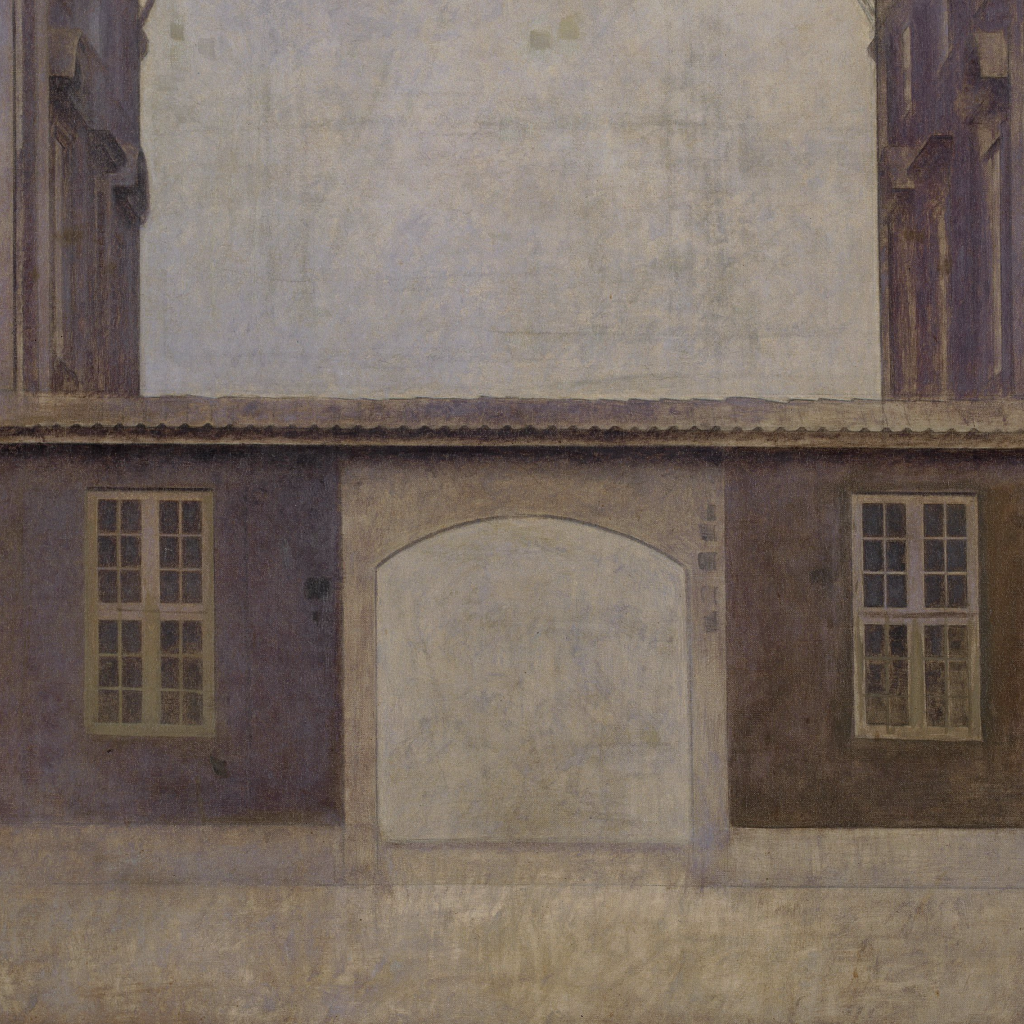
landscape painting, wide, overcast daylight, wall with central arched gateway flanked by purple-grey neoclassical buildings pale courtyard beyond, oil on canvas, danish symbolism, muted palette